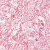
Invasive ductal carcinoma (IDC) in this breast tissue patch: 0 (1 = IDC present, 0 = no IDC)